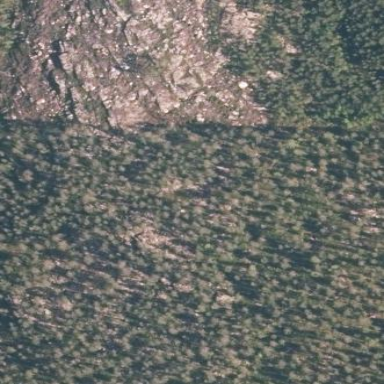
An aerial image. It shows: View of natural bedrock.